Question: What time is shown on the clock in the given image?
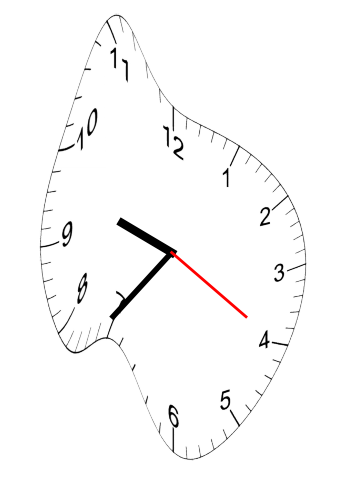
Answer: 09:36:20